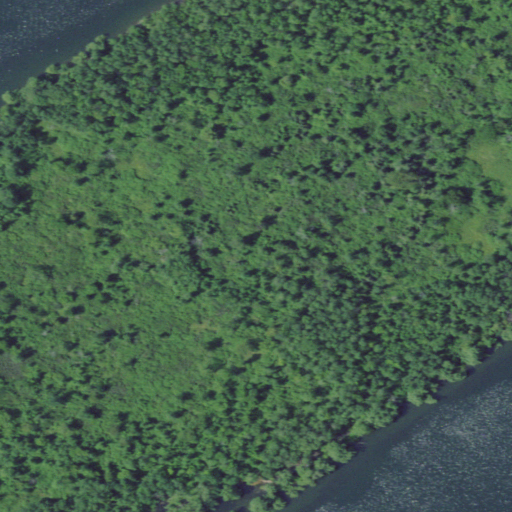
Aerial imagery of island in New York named Cherry Island containing deciduous forest, pasture, open water, shrub, and grassland